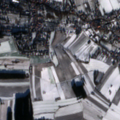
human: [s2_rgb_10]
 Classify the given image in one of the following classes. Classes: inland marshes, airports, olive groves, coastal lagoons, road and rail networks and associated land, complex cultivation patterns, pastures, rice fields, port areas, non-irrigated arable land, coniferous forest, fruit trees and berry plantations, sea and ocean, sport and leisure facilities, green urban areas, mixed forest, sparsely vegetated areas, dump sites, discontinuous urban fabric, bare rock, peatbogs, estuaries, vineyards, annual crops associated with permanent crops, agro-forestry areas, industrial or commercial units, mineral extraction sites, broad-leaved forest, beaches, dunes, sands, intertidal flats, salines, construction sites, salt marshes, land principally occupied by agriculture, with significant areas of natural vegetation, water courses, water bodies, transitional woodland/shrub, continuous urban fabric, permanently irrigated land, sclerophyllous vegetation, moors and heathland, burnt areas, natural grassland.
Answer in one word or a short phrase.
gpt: discontinuous urban fabric, non-irrigated arable land, complex cultivation patterns, land principally occupied by agriculture, with significant areas of natural vegetation, coniferous forest